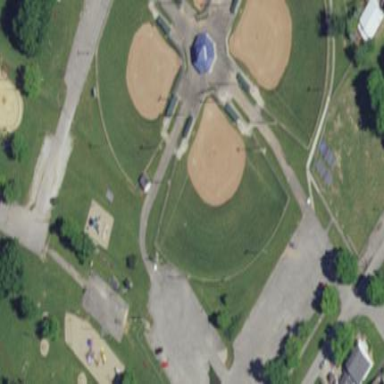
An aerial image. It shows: Baseball pitch for leisure land activities.